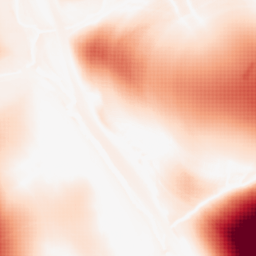
Category: morphological
Decomposition family: tophat
Decomposition parameters: size: 100
mode: white
Upsampling method: sinc_blackman
Upsampling parameters: scale: 8
kernel_size: 16
Upsampling scale: 8